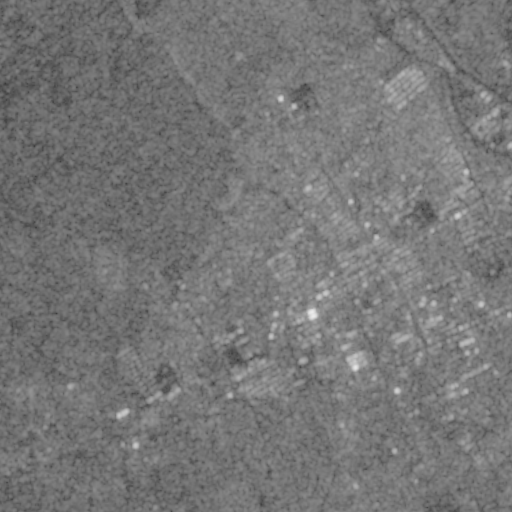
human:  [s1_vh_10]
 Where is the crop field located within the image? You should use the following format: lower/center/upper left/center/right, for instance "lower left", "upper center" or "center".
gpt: The crop field is located in the center right of the image.
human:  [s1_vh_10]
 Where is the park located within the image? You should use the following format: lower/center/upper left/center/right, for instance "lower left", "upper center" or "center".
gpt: The park is located in the center right of the image.
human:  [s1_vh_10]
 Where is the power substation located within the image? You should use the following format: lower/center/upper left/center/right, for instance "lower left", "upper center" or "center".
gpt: The power substation is located in the upper center of the image.
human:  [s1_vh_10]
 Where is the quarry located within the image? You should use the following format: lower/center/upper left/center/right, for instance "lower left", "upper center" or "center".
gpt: The quarry is located in the upper right of the image.
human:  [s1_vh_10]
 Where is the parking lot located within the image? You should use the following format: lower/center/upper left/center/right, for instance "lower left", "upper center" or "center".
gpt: There is no parking lot in the image.

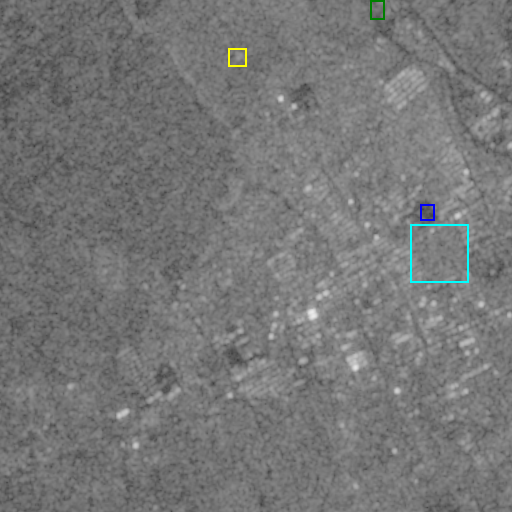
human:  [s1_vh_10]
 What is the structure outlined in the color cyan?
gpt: The structure outlined in cyan is a crop field.
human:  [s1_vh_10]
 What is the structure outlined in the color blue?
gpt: The structure outlined in blue is a park.
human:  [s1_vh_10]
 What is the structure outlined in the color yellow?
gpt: The structure outlined in yellow is a power substation.
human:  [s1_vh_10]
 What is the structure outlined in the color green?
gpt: The structure outlined in green is a quarry.
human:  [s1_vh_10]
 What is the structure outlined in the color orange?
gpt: There is no orange outline.